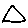
Label: triangle